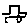
Label: car